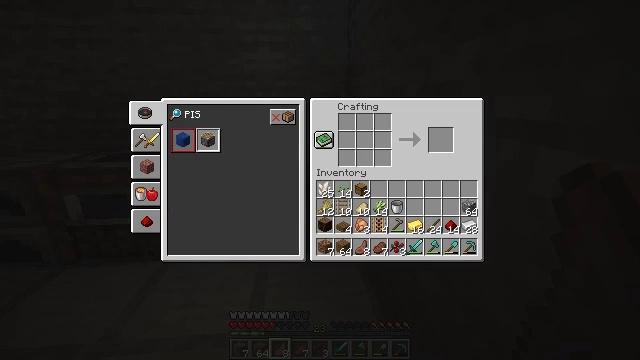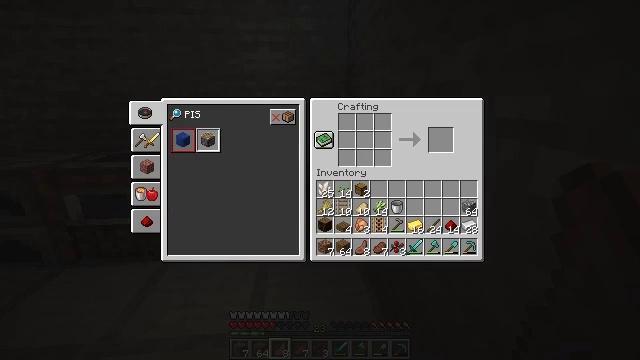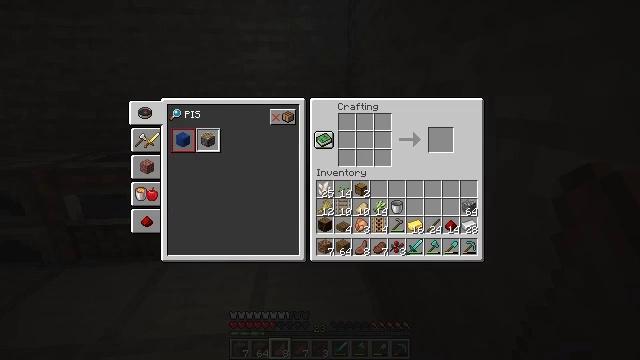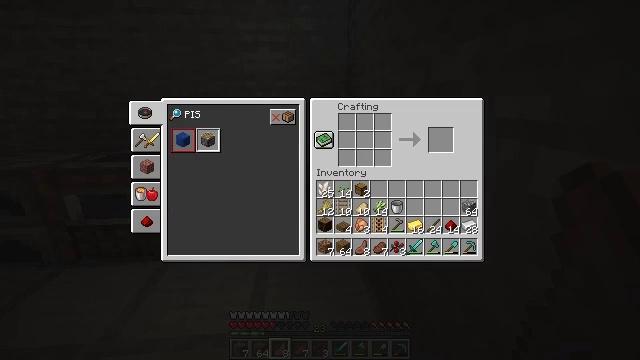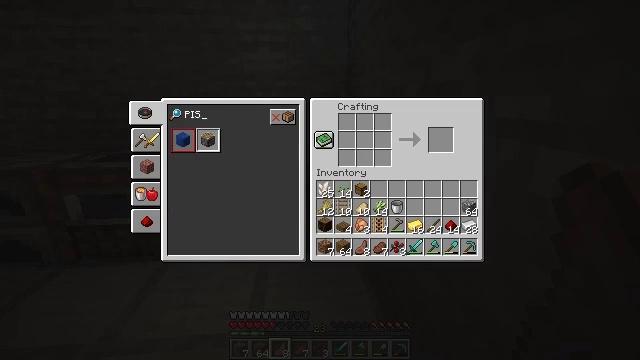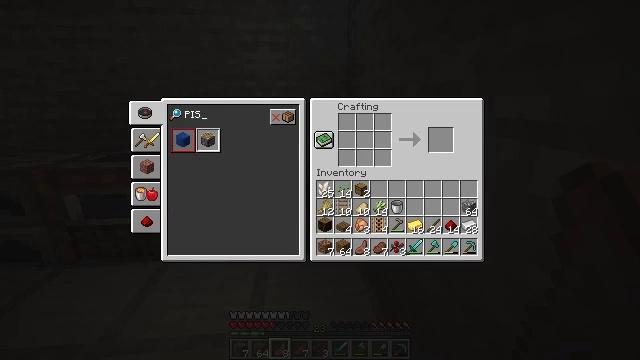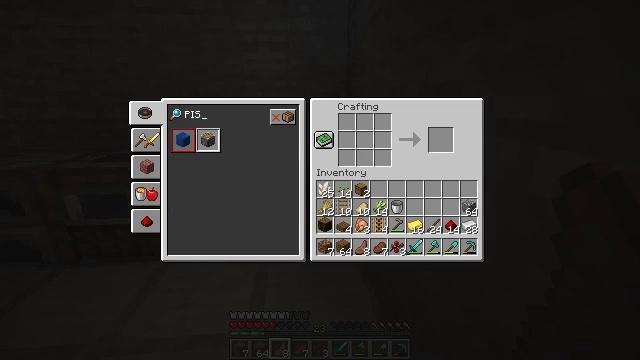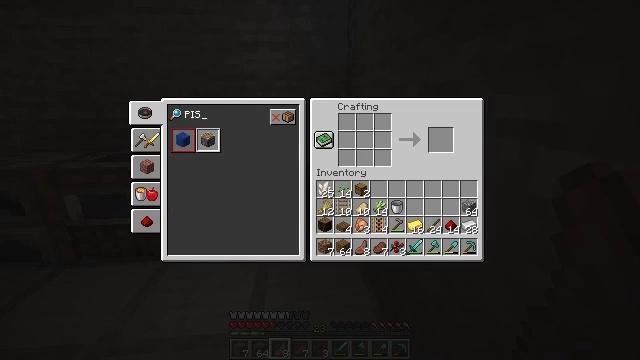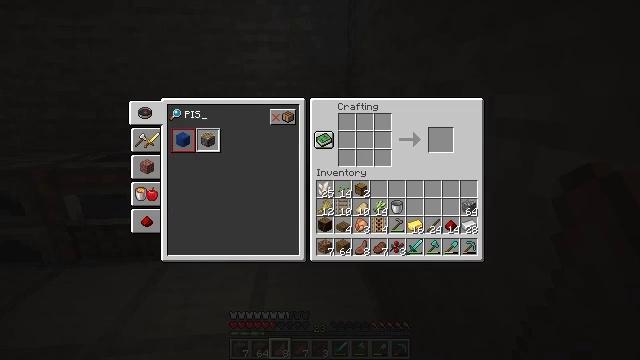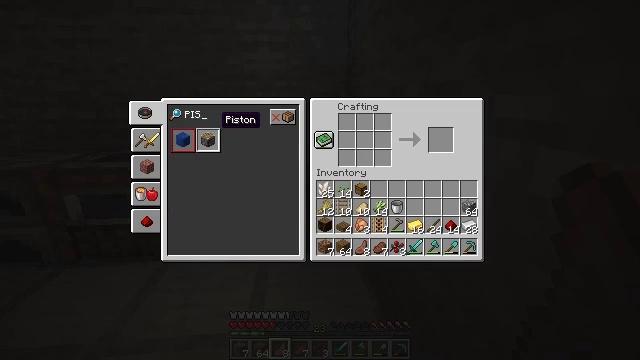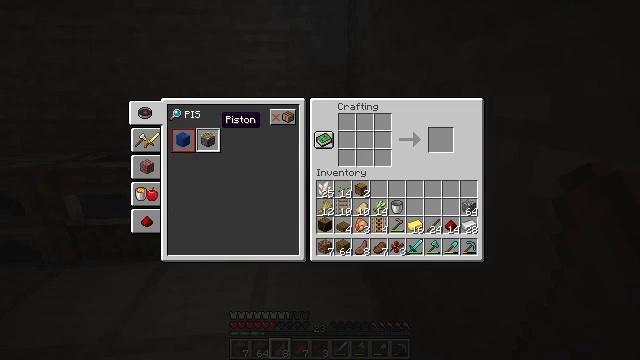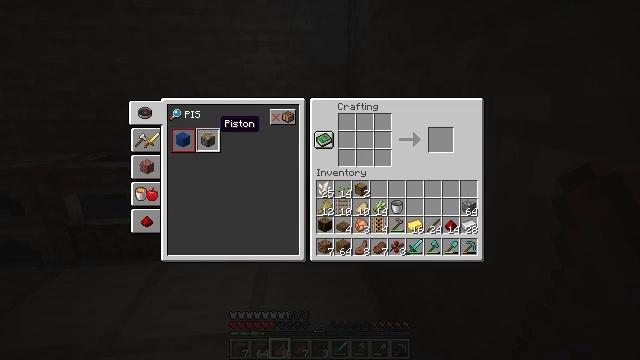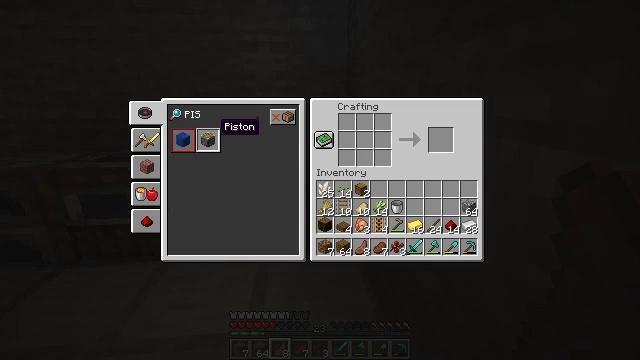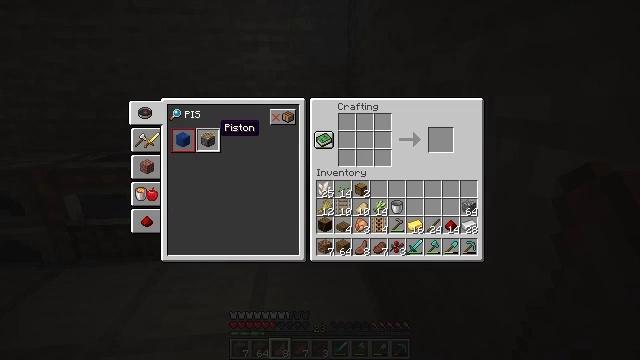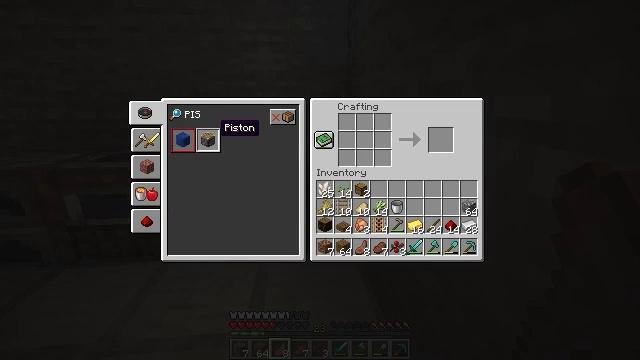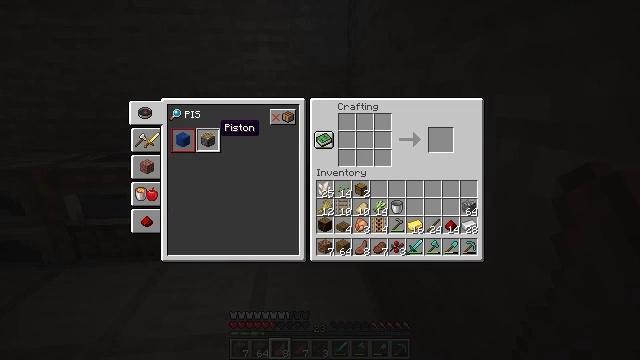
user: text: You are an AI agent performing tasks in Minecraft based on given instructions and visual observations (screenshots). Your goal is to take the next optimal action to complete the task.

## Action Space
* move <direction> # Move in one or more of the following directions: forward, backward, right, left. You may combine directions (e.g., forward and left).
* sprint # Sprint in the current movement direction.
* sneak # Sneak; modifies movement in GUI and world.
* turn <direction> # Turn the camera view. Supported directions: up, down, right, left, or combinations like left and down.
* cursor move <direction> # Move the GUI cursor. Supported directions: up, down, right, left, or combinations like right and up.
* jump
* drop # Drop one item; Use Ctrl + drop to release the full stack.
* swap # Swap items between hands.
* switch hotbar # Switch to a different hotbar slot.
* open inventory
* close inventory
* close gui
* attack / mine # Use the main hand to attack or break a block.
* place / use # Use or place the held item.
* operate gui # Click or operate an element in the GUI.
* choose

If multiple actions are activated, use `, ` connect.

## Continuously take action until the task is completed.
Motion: motion action
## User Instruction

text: Make a piston in the crafting grid.
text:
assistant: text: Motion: no_op
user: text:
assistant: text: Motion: no_op
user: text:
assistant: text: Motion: no_op
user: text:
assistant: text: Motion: no_op
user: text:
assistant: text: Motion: no_op
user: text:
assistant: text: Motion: no_op
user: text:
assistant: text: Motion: no_op
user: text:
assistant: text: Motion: turn down
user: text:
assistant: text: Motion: no_op
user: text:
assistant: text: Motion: no_op
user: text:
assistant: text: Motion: no_op
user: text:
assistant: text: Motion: no_op
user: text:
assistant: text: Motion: no_op
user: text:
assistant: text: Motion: no_op
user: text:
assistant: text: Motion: attack / mine
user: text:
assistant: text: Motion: attack / mine
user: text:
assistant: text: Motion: attack / mine
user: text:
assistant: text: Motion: no_op
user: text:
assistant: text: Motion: no_op
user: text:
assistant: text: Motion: no_op
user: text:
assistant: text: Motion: no_op
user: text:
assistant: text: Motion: no_op
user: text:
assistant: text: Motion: no_op
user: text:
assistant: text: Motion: attack / mine
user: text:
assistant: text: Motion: attack / mine
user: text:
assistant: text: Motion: attack / mine
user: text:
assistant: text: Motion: no_op
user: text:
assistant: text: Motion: no_op
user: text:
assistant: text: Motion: no_op
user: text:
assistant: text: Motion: no_op